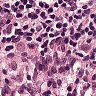
Metastatic tissue present: no